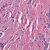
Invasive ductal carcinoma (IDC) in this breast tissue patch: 1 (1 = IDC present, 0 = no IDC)